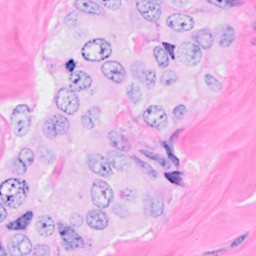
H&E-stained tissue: Breast